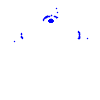
Particle: pion